Question: so I'm making this functionality in which I've used jQuery Autocomplete to fetch data from a database, and display it in the search box.
Everything works completely fine, but when I hover over the results (in the dropdown, it displays the number pertaining to the result).
Instead, it should show the result name.
Here's an image attached :-

In the above image, it shows the number for , instead, it should show when I over that.
How can I fix this ?
jQuery Code :-
'''
<script>
$(function() {
function log( message ) {
$( "<div>" ).text( message ).prependTo( "#log" );
$( "#log" ).scrollTop( 0 );
}
$( "#birds" ).autocomplete({
source: "search.php",
minLength: 2,
select: function( event, ui ) {
log( ui.item ? "Selected: " + ui.item.value + " aka " + ui.item.label :
"Nothing selected, input was " + this.actor );
window.location.href = './products/' + ui.item.value;
//window.location.href = 'product_display.php?id=' + ui.item.value;
// document.testForm.action = "pretravel.php?id="+ui.item.value;
//document.testForm.submit();
}
});
});
</script>
'''
'''
<?php
include 'dbconnector.php';
// Sanitise GET var
if(isset($_GET['term']))
{
$term = mysql_real_escape_string($_GET['term']);
// Add WHERE clause
//$term="Apple";
$query = "SELECT 'productid', 'productname' FROM 'products' WHERE 'productname' LIKE '%".$term."%' ORDER BY 'productid'";
$result = mysql_query($query,$db) or die (mysql_error($db));
$id=0;
$return=array();
while($row = mysql_fetch_array($result)){
//array_push($return,array('label'=>$row['productid'],'actor'=>$row['productname']));
array_push($return,array('value'=>$row['productid'],'label'=>$row['productname']));
//array_push($return,array('actor'=>$row['productname'],'label'=>$row['productid']));
}
header('Content-type: application/json');
echo json_encode($return);
//var_dump($return);
exit(); // AJAX call, we don't want anything carrying on here
}
else
{
header('Location:index');
}
?>
'''
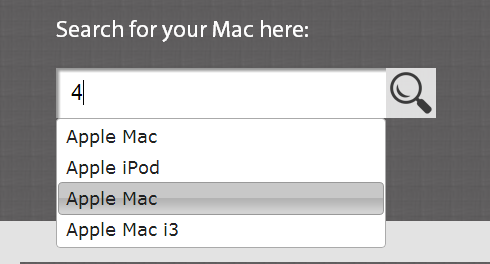
Answer: Do not confuse autocomplete-enabled text inputs with a select inputs. A text input can only contain a single value, it's text value. Therefore, instead of passing the id back to javascript, just pass the name of each result and use that as both the label and the value.
'''
array_push($return,array('label'=>$row['productname']));
'''
this of course makes other parts of your workflow more difficult, such as your redirect based on product id instead of product name, so i'd suggest continuing to return the productid, just not as value.
'''
array_push($return,array('productid'=>$row['productid'],'label'=>$row['productname']));
'''
now you can access the productid in the event.
'''
window.location.href = './products/' + ui.item.productid;
'''